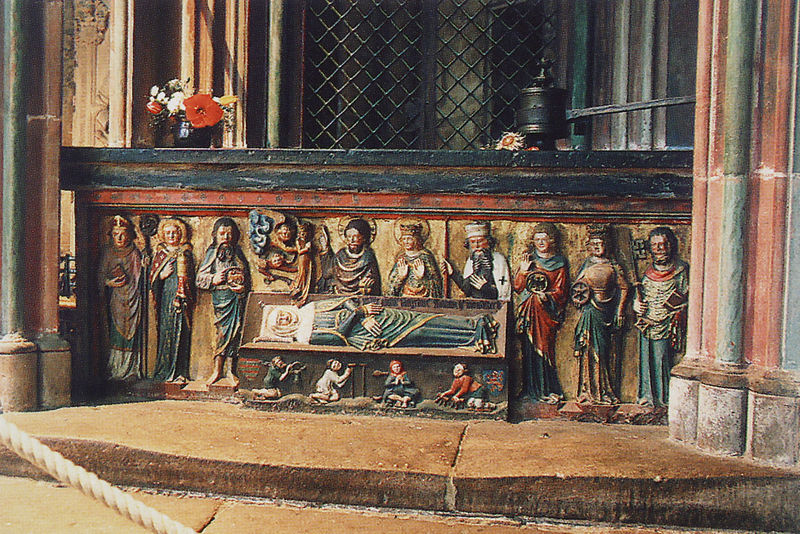
Titel: Mausoleum der hl. Elisabeth
Standort: Marburg, Elisabethkirche (EU - D - H)
Schlagwörter: adler, blau, weiß, grün, menschen, blumen, fenster, frau, holz, tod, gitter, kirche, boden, kinder, engel, relief, stab, kreuz, mohn, kiste, altar, wappen, prister, heiligenschein, begräbnis, sarg, grab, totenbett, wanderer, priester, königin, heilige, schlüssel, verehrung, grablegung, verziehrung, grabstein